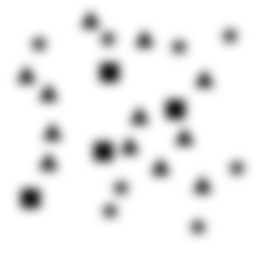
Squares: 4
Triangles: 12
Stars: 8
Total shapes: 24